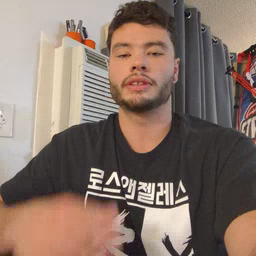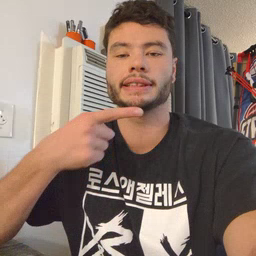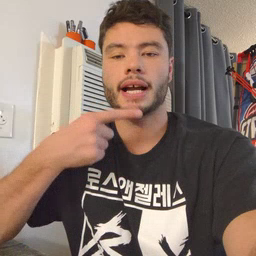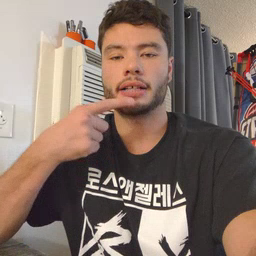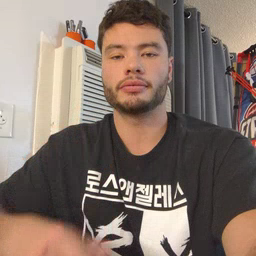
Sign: say